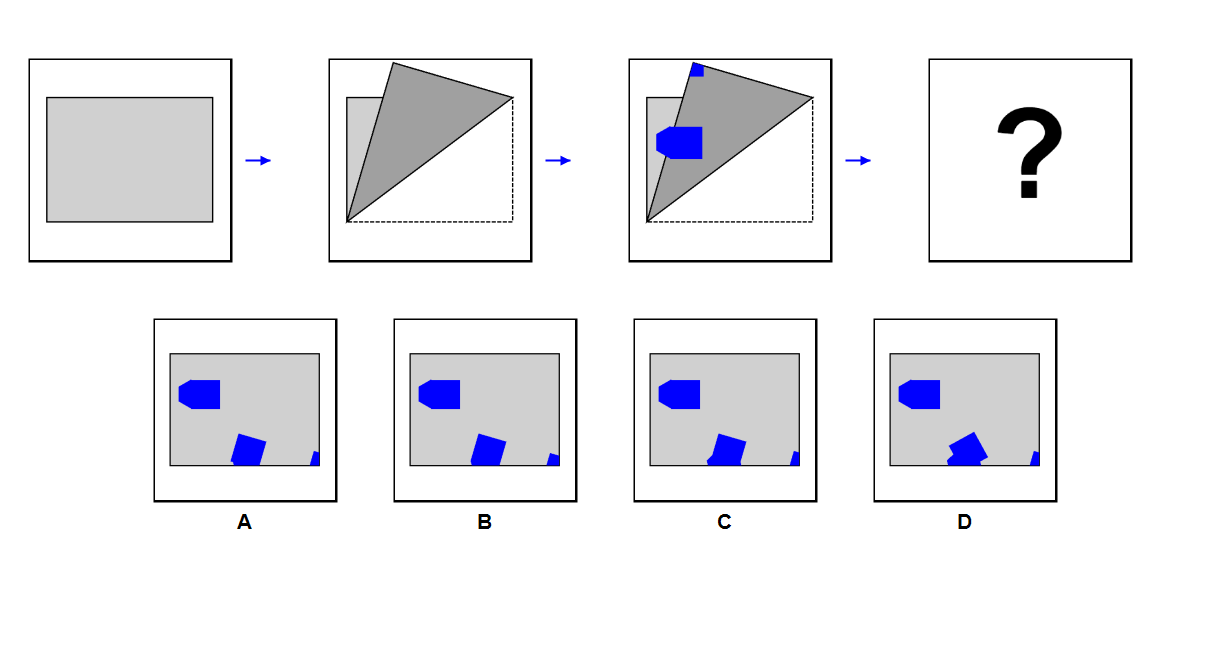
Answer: B